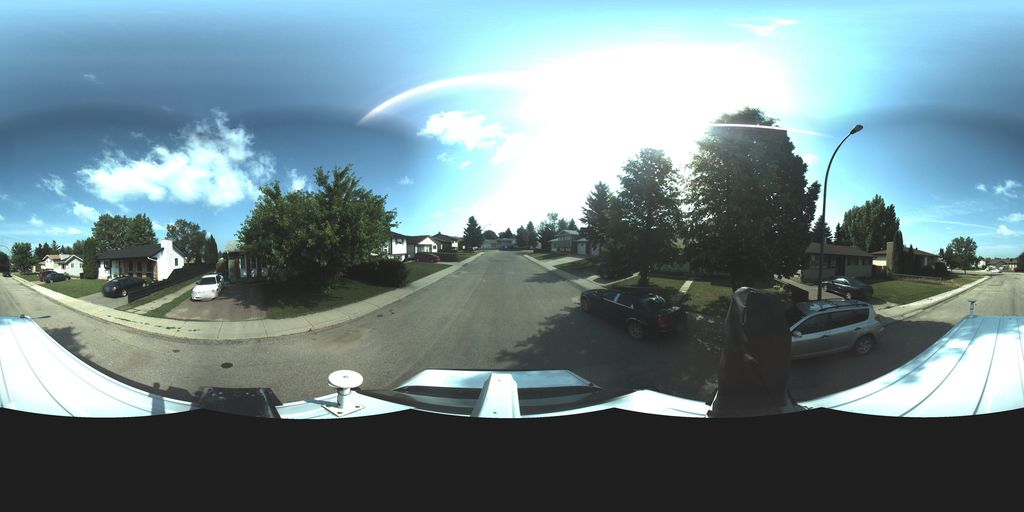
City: saskatoon